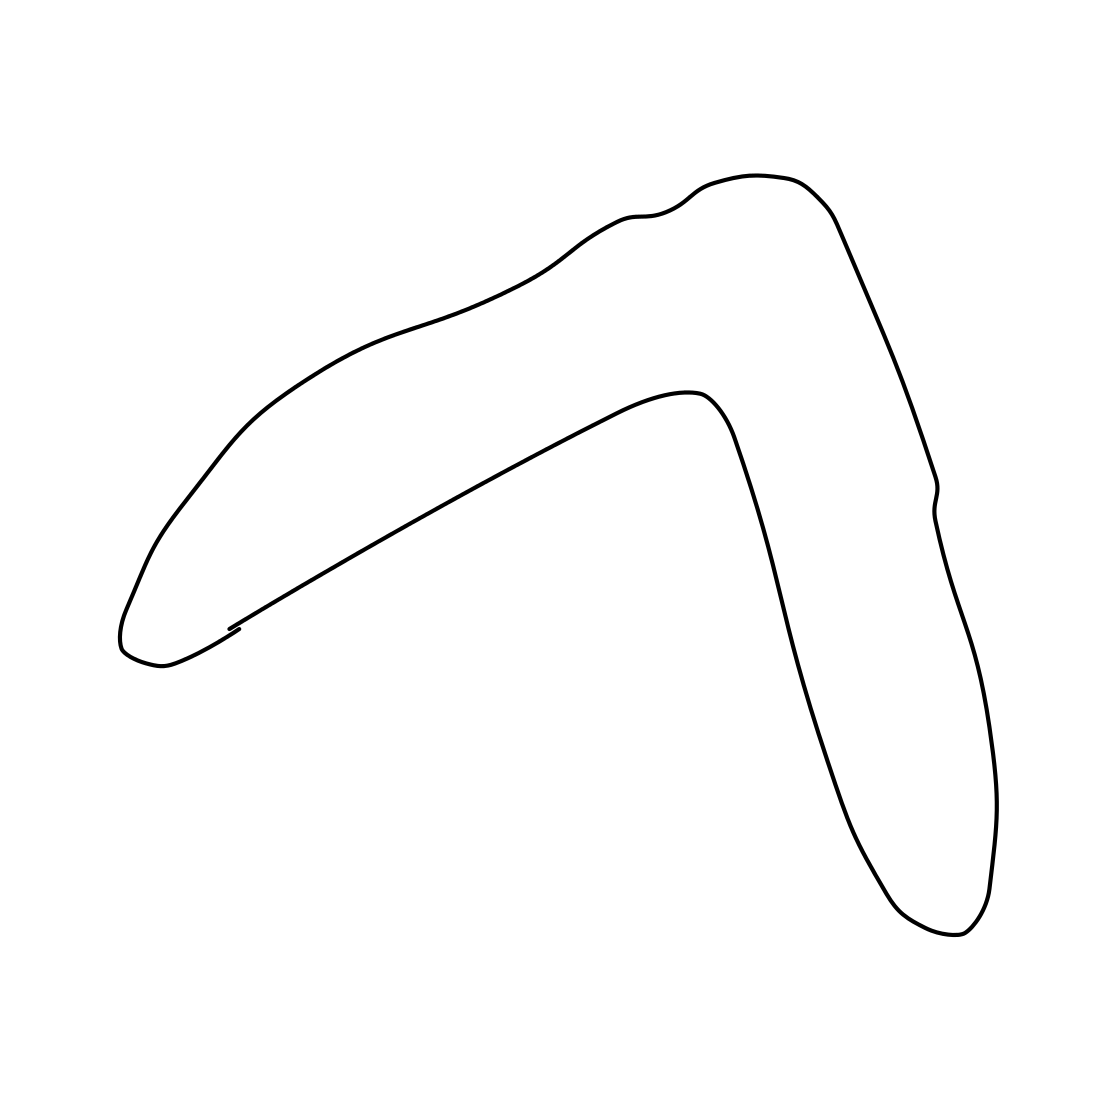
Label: boomerang